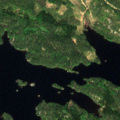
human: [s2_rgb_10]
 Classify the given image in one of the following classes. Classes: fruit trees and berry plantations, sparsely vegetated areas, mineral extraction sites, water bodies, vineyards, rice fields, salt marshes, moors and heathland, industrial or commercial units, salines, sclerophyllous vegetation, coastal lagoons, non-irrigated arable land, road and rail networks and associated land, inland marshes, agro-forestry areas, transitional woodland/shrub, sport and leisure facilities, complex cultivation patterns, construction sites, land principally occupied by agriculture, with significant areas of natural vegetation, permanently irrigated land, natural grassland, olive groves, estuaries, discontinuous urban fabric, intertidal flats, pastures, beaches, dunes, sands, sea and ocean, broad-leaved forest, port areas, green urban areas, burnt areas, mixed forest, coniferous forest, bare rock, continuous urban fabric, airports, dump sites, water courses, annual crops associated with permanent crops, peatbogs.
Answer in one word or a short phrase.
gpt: coniferous forest, mixed forest, transitional woodland/shrub, water bodies